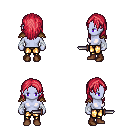
a pixel art fantasy rpg character, female body template, dark elf, purple skin, leather shoulder armor, gold greaves, ruby red long hairstyle, white cloth bandages, brown shoes, dagger, four views (front, back, left, right), 2x2 character sprite sheet, small pixel art, hard edges, no anti-aliasing